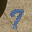
Label: 7